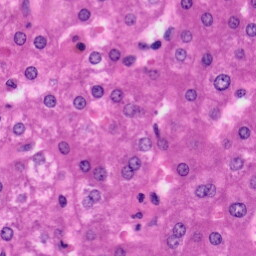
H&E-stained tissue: Liver